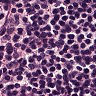
Metastatic tissue present: no